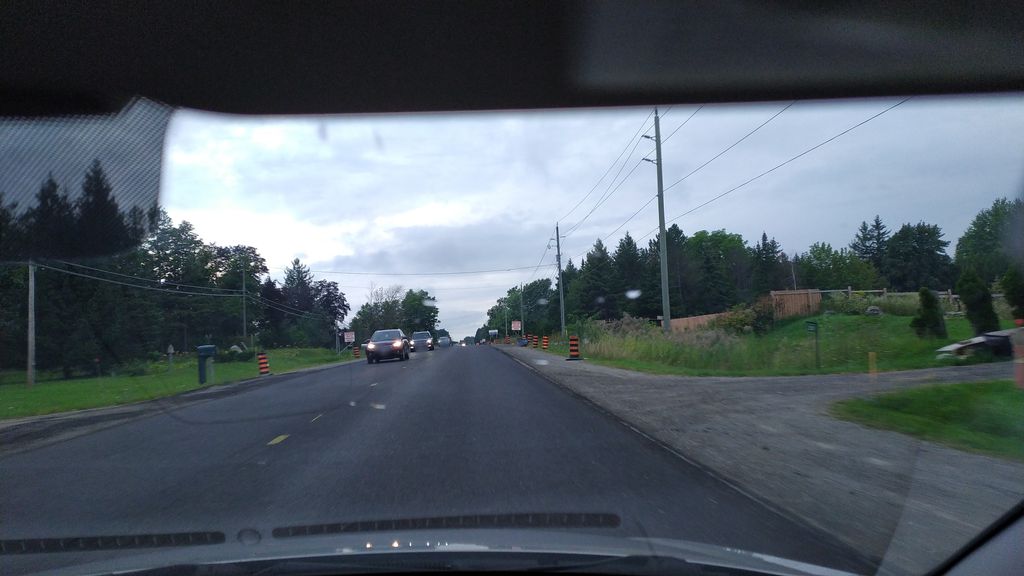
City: kitchener-waterloo